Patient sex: F
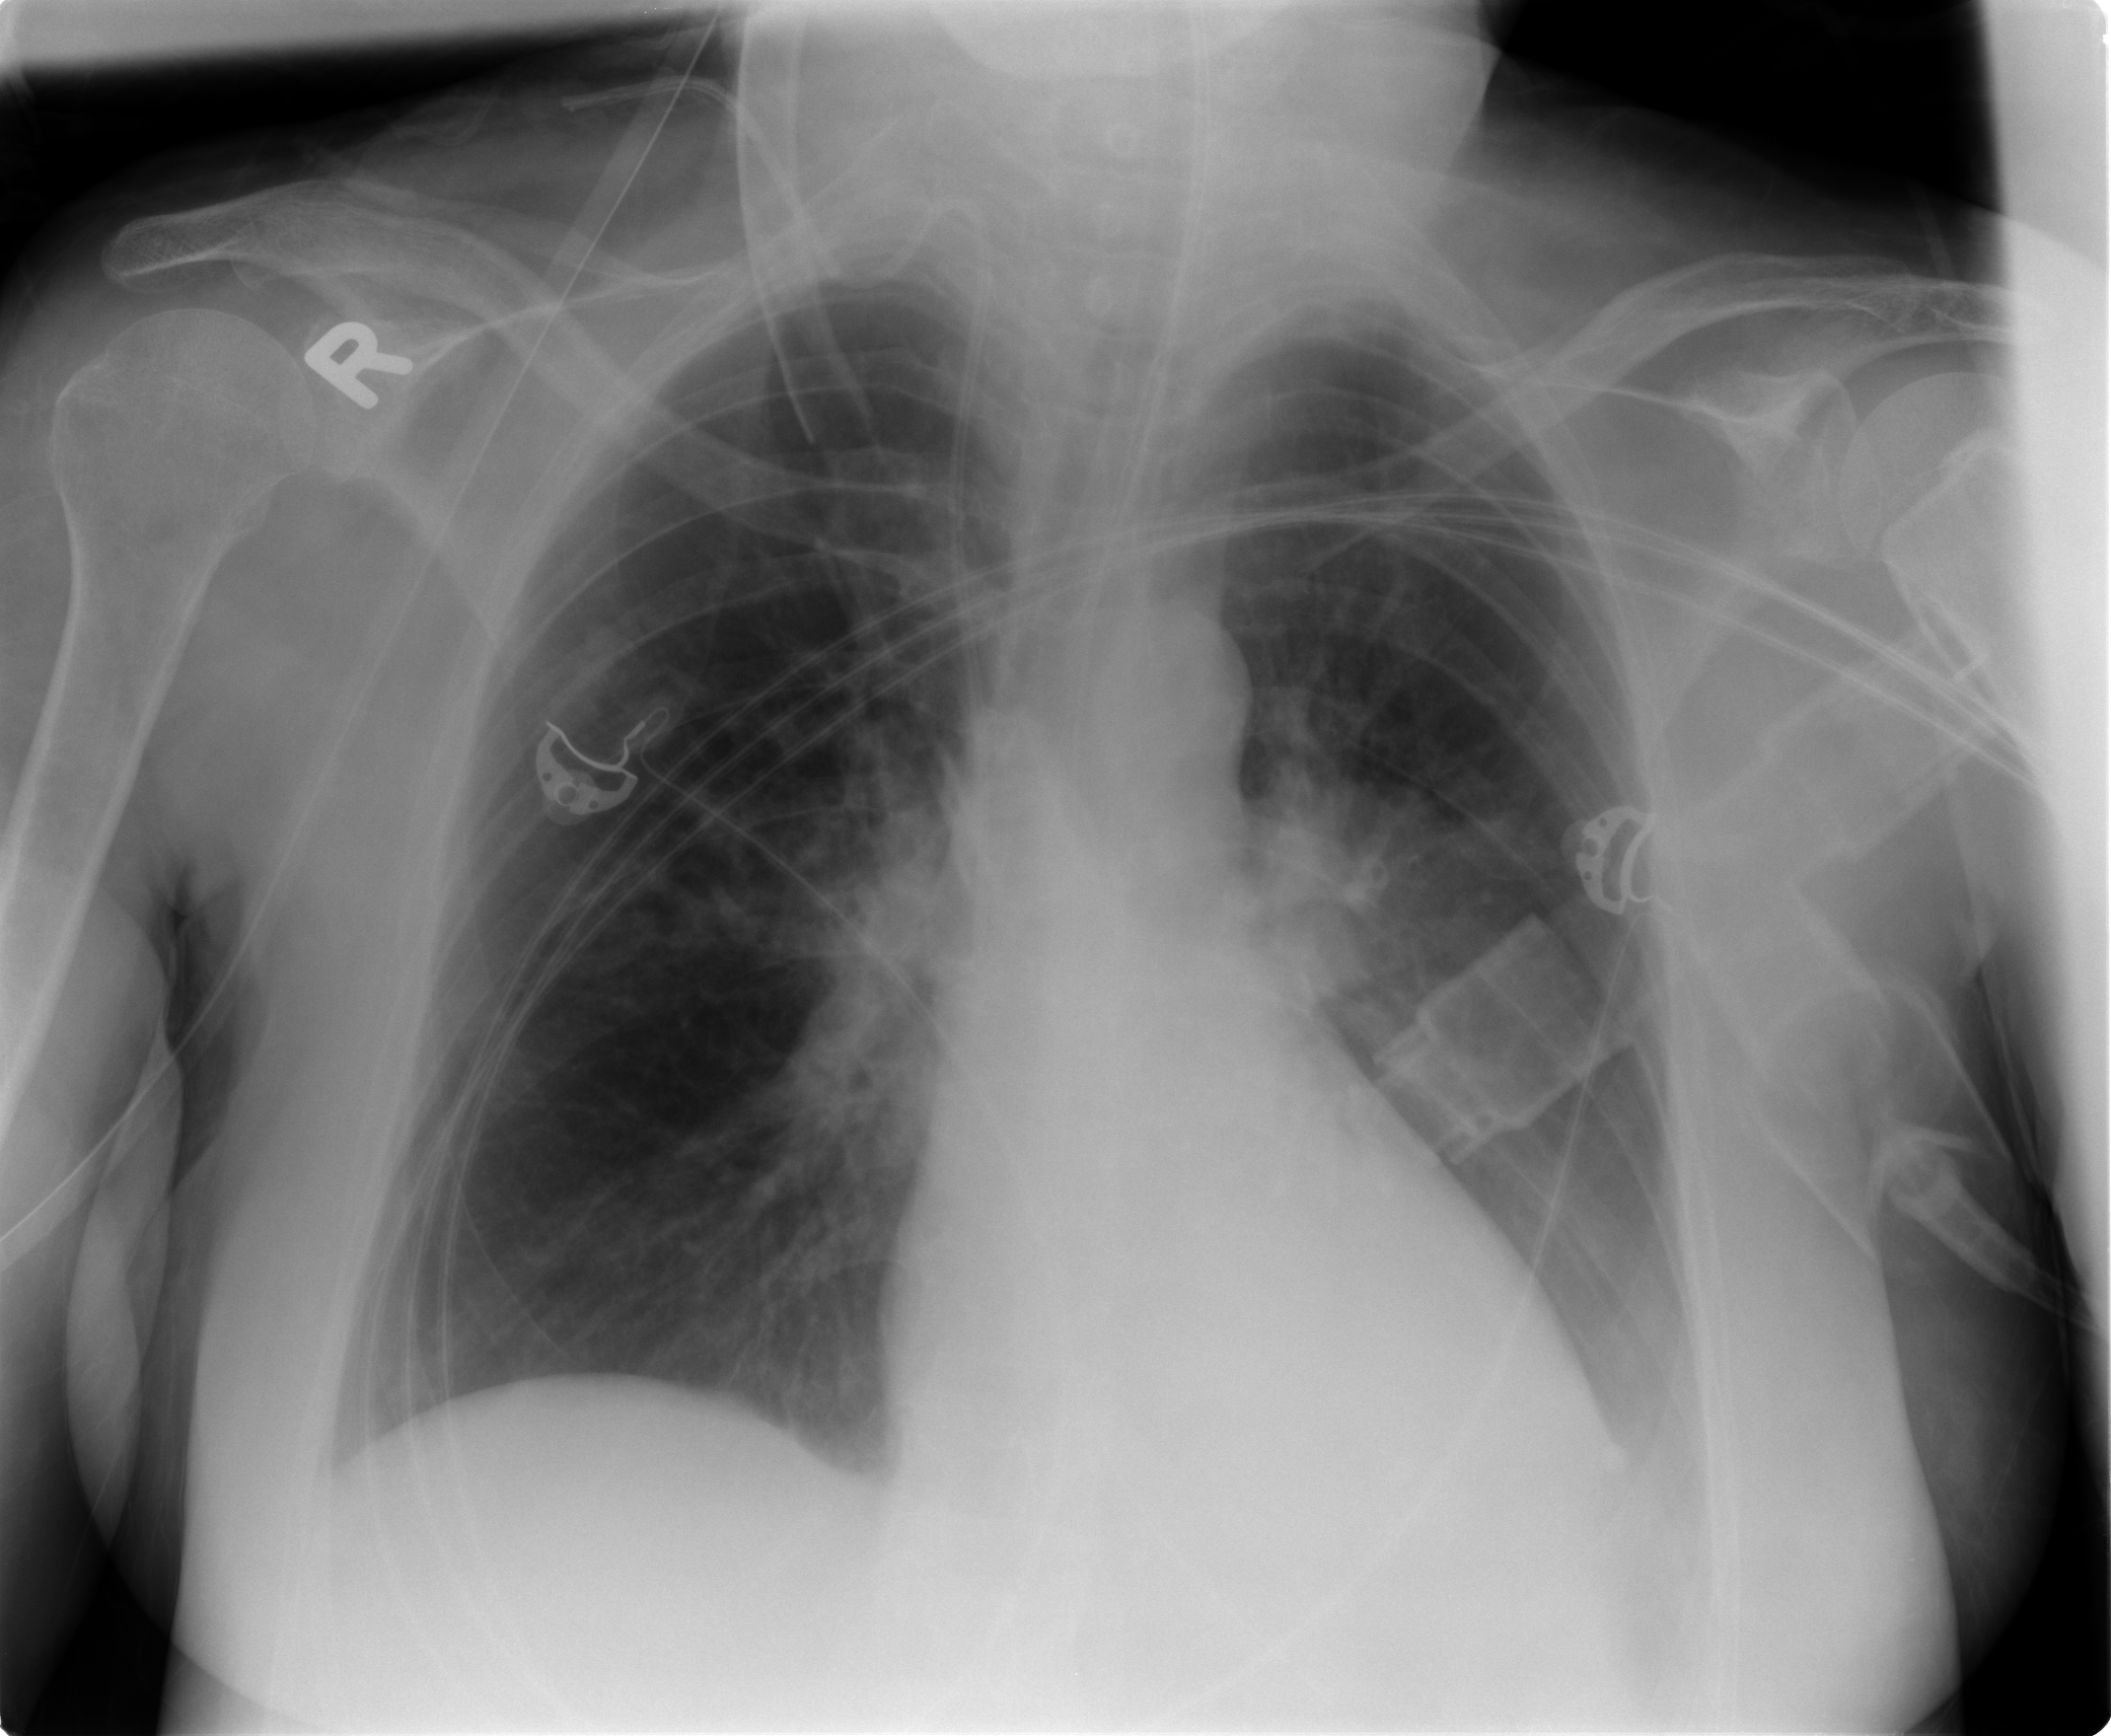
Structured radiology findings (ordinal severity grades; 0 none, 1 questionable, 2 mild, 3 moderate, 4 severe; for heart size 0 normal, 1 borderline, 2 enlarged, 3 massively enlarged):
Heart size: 0
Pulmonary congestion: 0
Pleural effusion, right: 0
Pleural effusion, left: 1
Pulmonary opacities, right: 0
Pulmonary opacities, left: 0
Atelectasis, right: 0
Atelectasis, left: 0